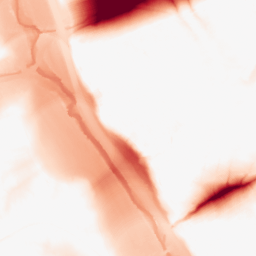
Category: morphological
Decomposition family: tophat
Decomposition parameters: size: 50
mode: black
Upsampling method: bspline
Upsampling parameters: scale: 8
Upsampling scale: 8